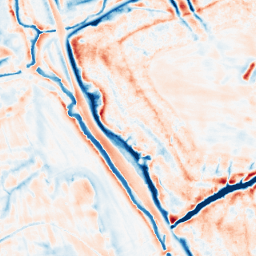
Category: edge_preserving
Decomposition family: bilateral
Decomposition parameters: d: 21
sigma_color: 100
sigma_space: 75
Upsampling method: bilinear
Upsampling parameters: scale: 8
Upsampling scale: 8